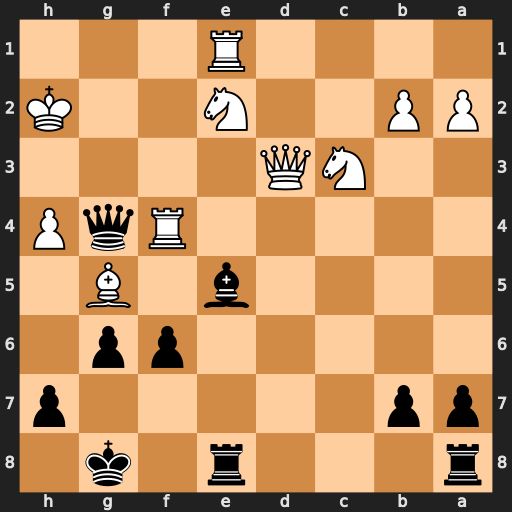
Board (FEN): r3r1k1/pp5p/5pp1/4b1B1/5RqP/2NQ4/PP2N2K/4R3
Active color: b
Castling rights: -
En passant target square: -
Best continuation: fxg5 Qd5+ Re6